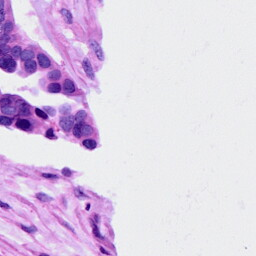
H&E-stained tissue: Ovarian